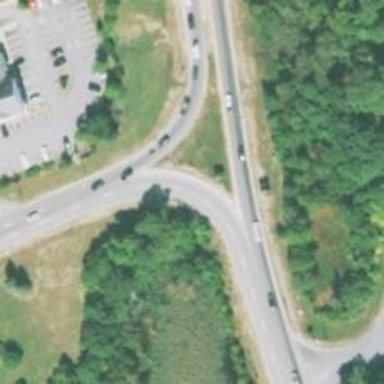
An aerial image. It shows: Circular junction with asphalt surface on trunk road.